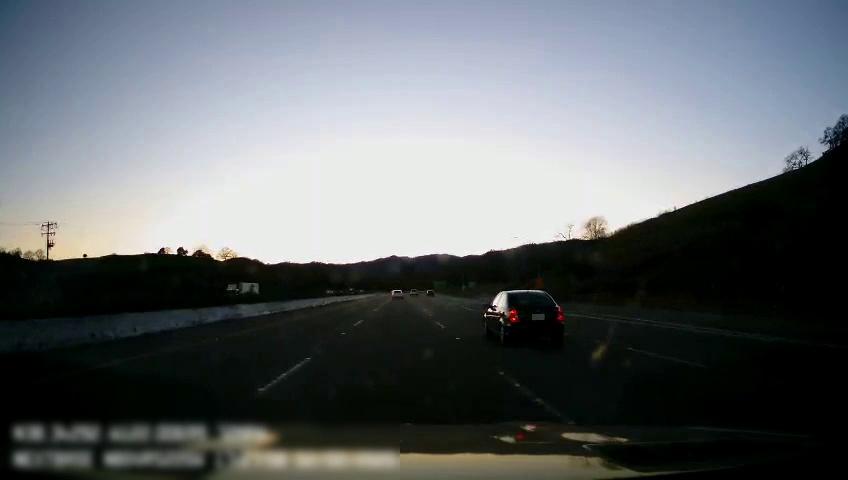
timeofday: Day
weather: Cloudy
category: Drivable Space
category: Vehicles | SUV
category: Vehicles | Truck
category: Vehicles | Car
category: Lanes | Current Lane
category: Lanes | Current Lane
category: Lanes | Alternate Lane
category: Lanes | Alternate Lane
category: Lanes | Alternate Lane
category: Traffic | Signs